Question:
The way i designed my working sheet doesn't help me to calculate working hours easily.
The output in snapshot has been gathered from multiple tables.
Don't worry regarding setDate and timeEntered formatting.
SetDate represents working day.
tsTypeTitle represents type of shift, is it lunch time, etc.
timeEntered represents the actual time.
setDate will have to be trimmed to have only Date and timeEntered should only show time - This will be handled later, don't worry about it.
I need to grab the difference between Shift Started and Shift Ended so i can calculate the wage.
Here is my query in case you want to look at it:
'''
SELECT TimeSheet.setDate, TimeSheetType.tsTypeTitle, TimeSheetDetail.timeEntered
FROM TimeSheet
INNER JOIN TimeSheetDetail
ON TimeSheet.timeSheetID = TimeSheetDetail.timeSheetID
INNER JOIN TimeSheetType
ON TimeSheetType.timeSheetTypeID = TimeSheetDetail.timeSheetTypeID
'''
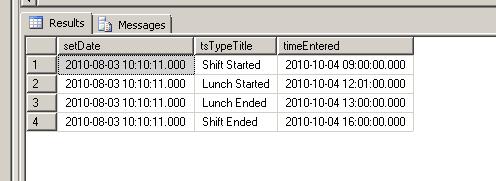
Answer: Assuming everyone has the same 4 events (shift start/end, lunch start/end) every day, you could do something like this. Obviously I've made assumptions for your TimeSheetType ID values. Substitute the appropriate IDs in your version.
'''
SELECT t.TimeSheetID, DATEDIFF(HOUR, tsd1.timeEntered, tsd4.timeEntered) - DATEDIFF(HOUR, tsd2.timeEntered, tsd3.timeEntered) as WorkingHours
FROM TimeSheet t
INNER JOIN TimeSheetDetail tsd1
ON t.timeSheetID = tsd1.timeSheetID
and tsd1.timeSheetTypeID = 1 /* Shift Started */
INNER JOIN TimeSheetDetail tsd2
ON t.timeSheetID = tsd2.timeSheetID
and tsd2.timeSheetTypeID = 2 /* Lunch Started */
INNER JOIN TimeSheetDetail tsd3
ON t.timeSheetID = tsd3.timeSheetID
and tsd3.timeSheetTypeID = 3 /* Lunch Ended */
INNER JOIN TimeSheetDetail tsd4
ON t.timeSheetID = tsd4.timeSheetID
and tsd4.timeSheetTypeID = 4 /* Shift Ended */
'''